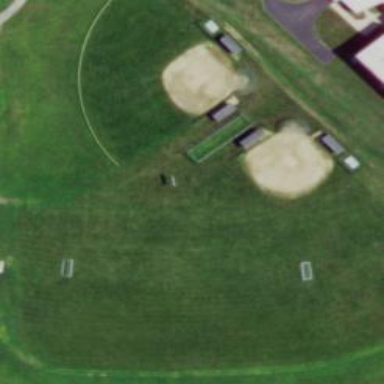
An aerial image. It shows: Softball pitch for leisure sports.